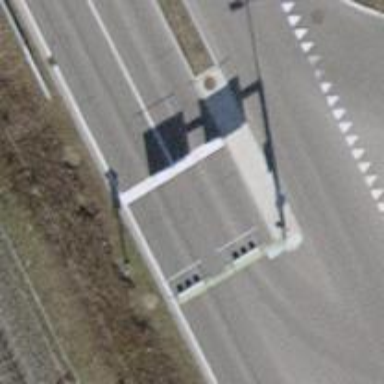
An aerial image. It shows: Secondary road with asphalt surface and separate sidewalk.